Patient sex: M
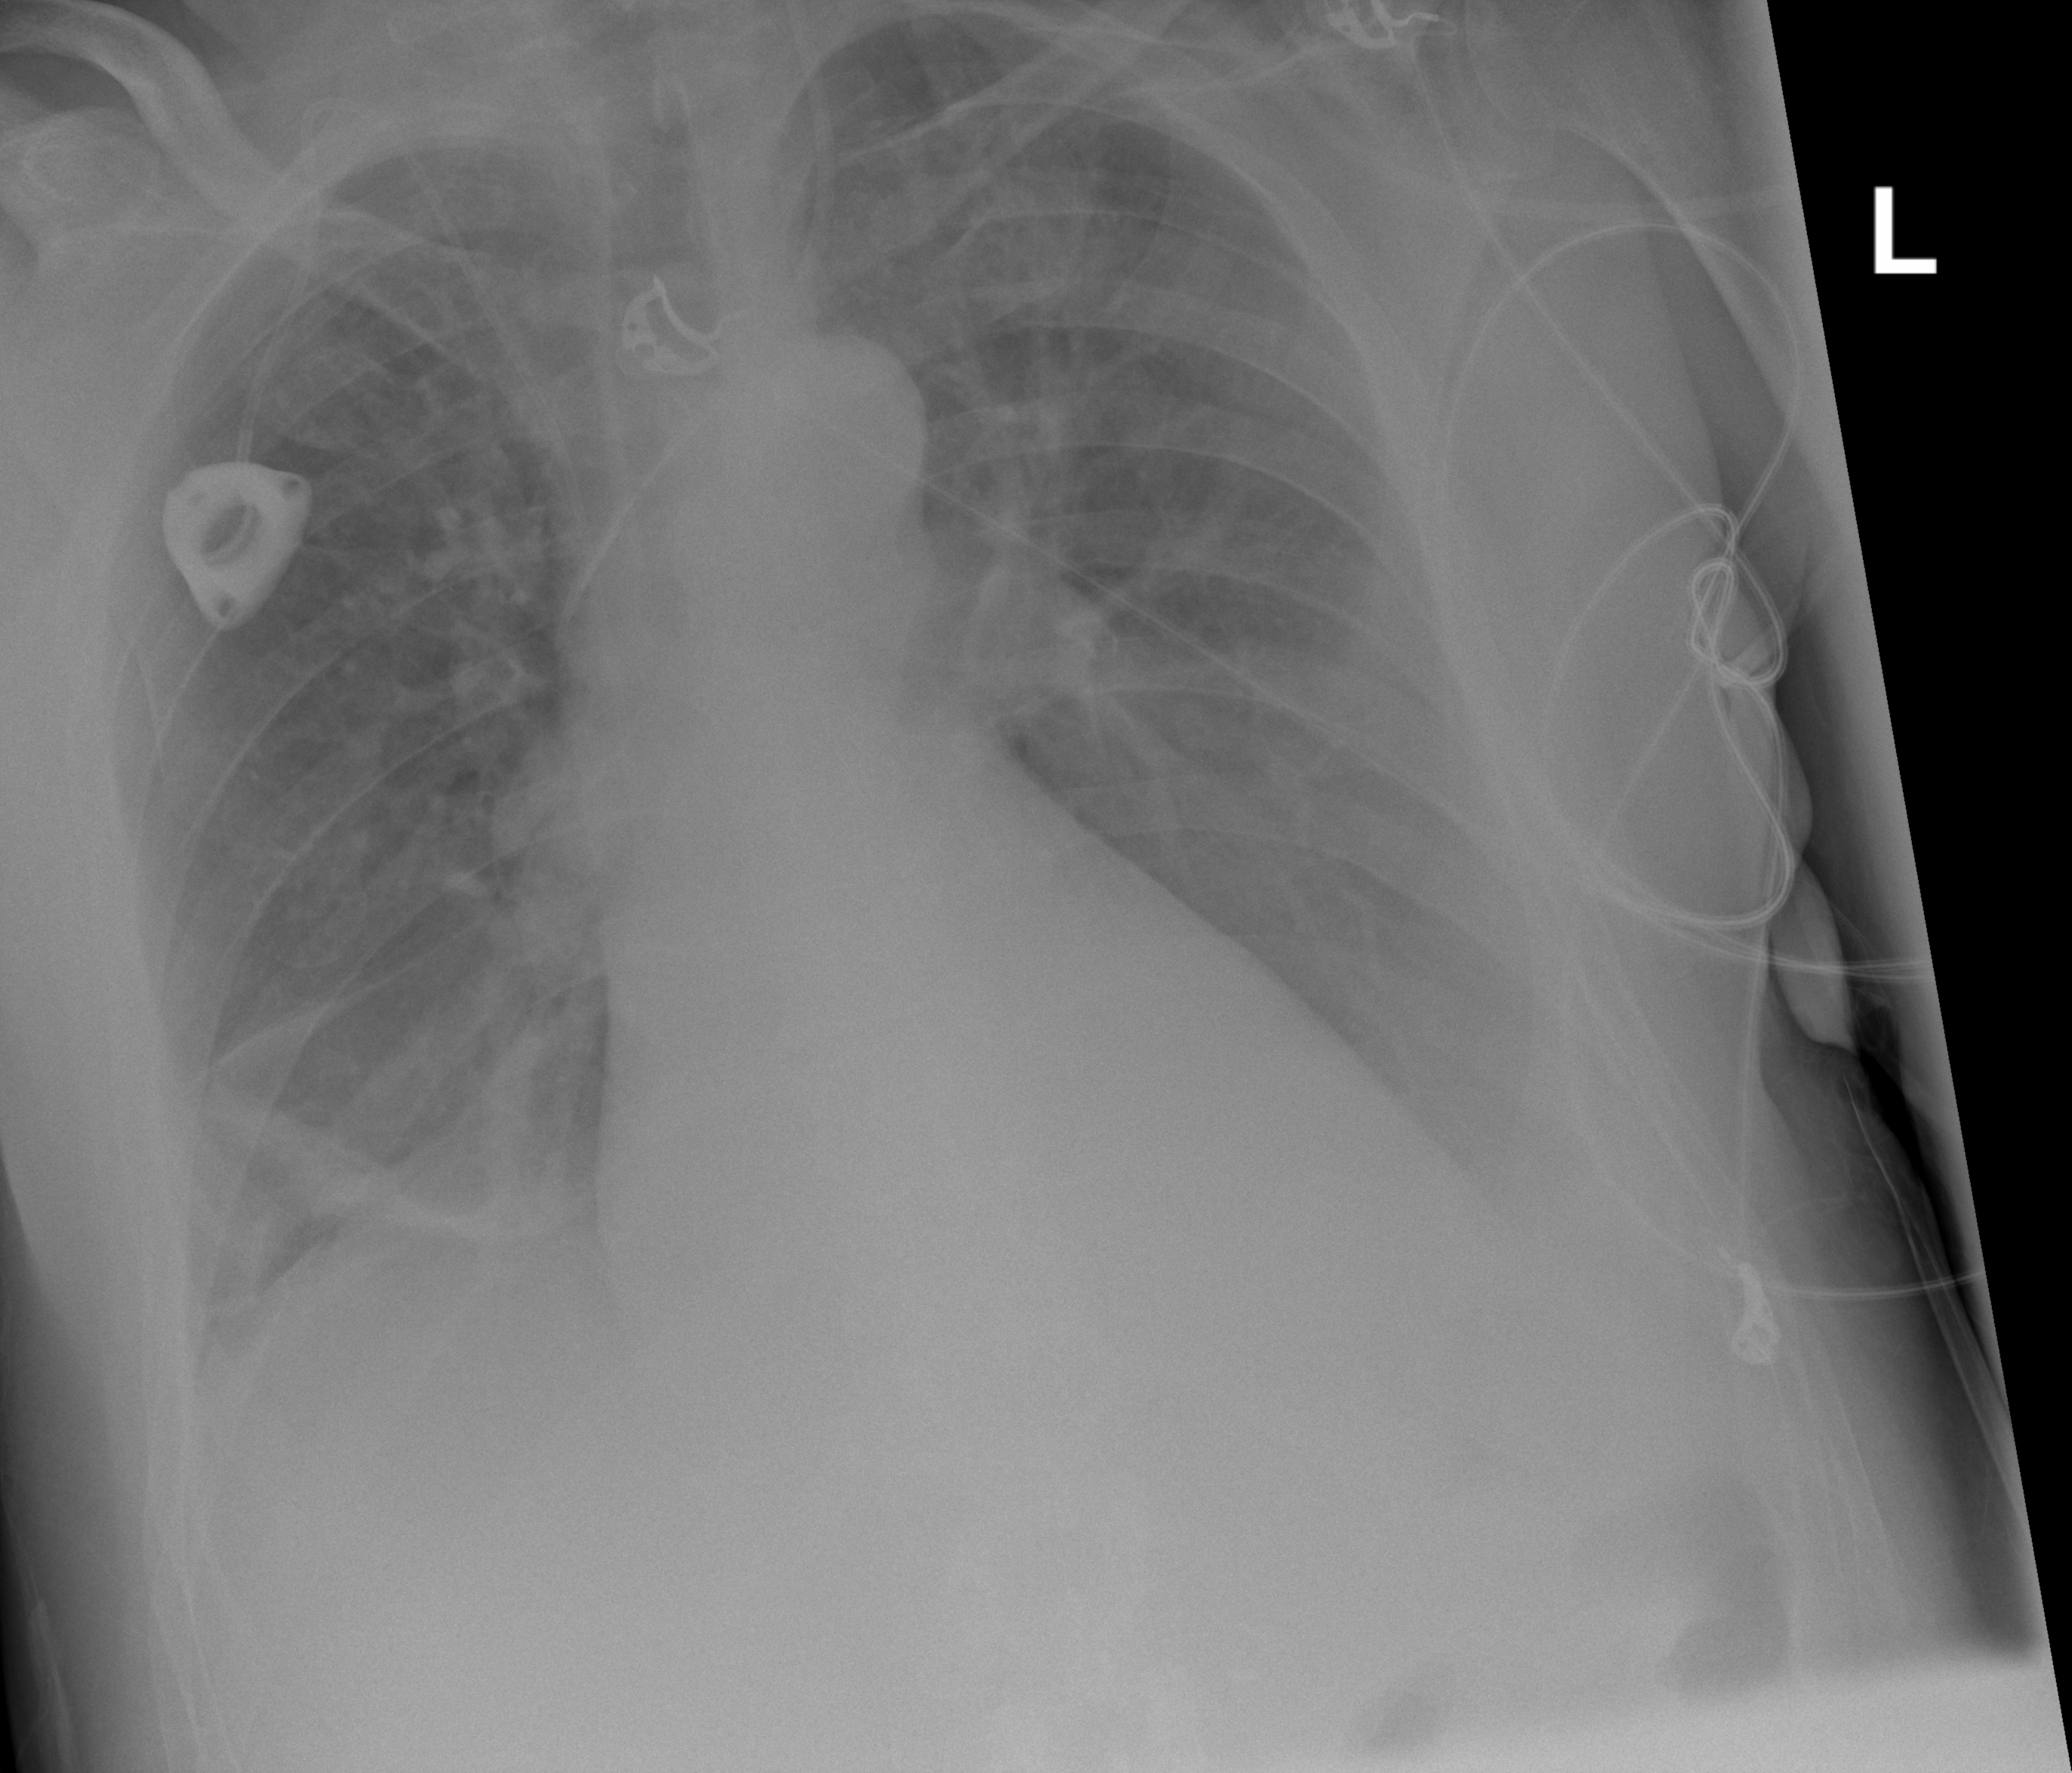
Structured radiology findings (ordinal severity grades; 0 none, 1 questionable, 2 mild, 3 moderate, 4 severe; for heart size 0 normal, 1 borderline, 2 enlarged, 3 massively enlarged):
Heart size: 0
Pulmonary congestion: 2
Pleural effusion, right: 2
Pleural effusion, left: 3
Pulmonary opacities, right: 0
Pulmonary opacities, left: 0
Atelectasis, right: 2
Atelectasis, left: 3